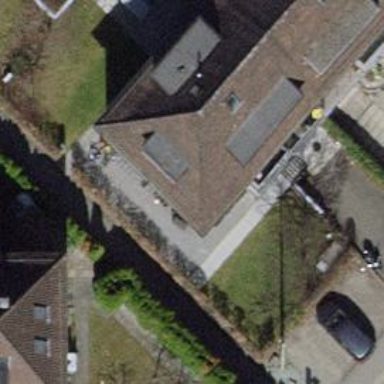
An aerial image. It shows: Building with apartments featuring tiled roof.